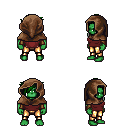
a pixel art fantasy rpg character, male body template, orc, green skin, maroon pirate shirt, gold greaves, green pixie cut hairstyle, cloth hood, cloth bracers, four views (front, back, left, right), 2x2 character sprite sheet, small pixel art, hard edges, no anti-aliasing